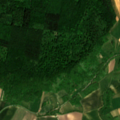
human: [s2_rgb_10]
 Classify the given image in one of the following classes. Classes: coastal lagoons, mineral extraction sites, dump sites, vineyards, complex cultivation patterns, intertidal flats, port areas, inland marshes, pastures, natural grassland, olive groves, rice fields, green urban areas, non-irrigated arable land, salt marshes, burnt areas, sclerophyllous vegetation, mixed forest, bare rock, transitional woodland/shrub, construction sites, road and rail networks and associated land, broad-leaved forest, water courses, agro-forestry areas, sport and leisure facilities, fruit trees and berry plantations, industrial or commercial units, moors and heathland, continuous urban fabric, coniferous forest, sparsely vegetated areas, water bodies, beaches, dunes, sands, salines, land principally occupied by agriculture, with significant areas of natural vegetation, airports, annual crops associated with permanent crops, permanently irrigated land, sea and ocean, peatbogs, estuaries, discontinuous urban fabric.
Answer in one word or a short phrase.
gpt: non-irrigated arable land, land principally occupied by agriculture, with significant areas of natural vegetation, broad-leaved forest, mixed forest